Field crop: maize
Growth stage: 1
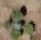
Species: chenopodium